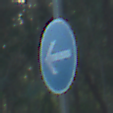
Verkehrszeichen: VorgeschriebeneFahrtrichtungHierLinks
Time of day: MorningAfternoon
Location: Outdoor (Nature)
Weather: Clear
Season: NotSpecified
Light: Natural